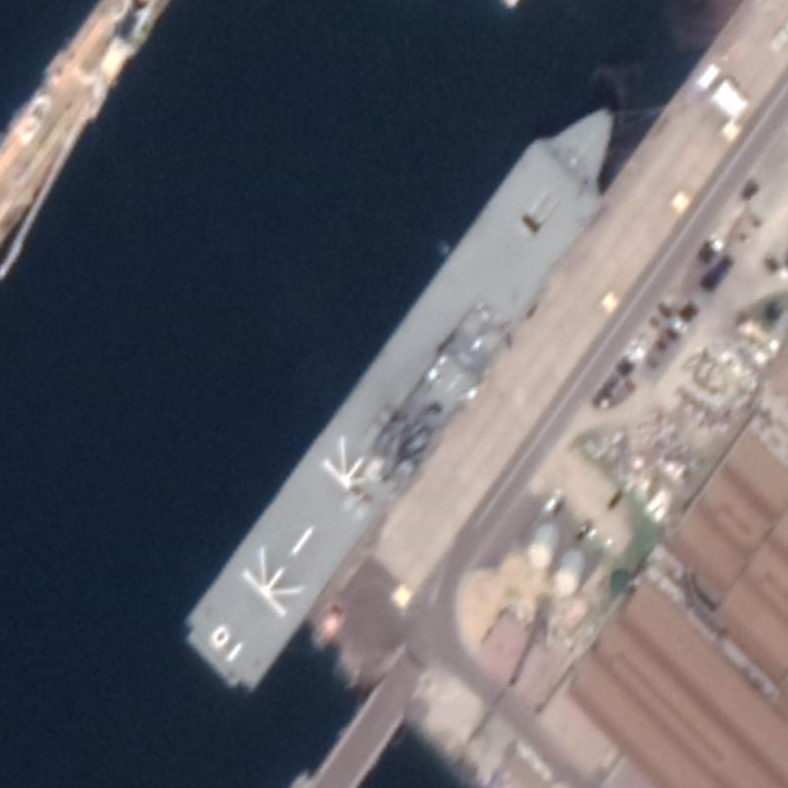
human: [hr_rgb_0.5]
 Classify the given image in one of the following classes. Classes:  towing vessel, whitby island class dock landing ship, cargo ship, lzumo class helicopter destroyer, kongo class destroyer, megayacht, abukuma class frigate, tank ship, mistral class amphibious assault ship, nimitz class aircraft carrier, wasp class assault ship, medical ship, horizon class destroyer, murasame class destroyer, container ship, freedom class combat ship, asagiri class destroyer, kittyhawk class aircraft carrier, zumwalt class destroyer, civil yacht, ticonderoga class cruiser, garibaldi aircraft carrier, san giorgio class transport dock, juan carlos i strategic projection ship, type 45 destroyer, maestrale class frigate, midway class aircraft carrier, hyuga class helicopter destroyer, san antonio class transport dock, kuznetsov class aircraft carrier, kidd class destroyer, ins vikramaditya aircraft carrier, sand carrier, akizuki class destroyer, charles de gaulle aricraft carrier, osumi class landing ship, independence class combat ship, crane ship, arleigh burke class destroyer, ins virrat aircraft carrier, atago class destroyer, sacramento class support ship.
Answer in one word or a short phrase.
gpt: Osumi class landing ship